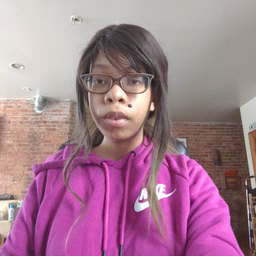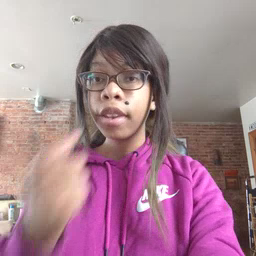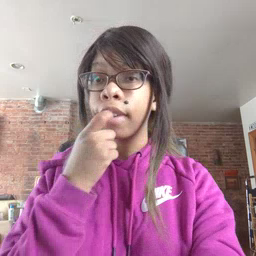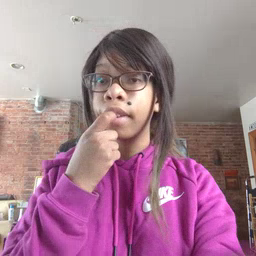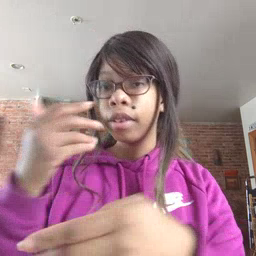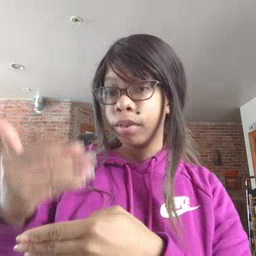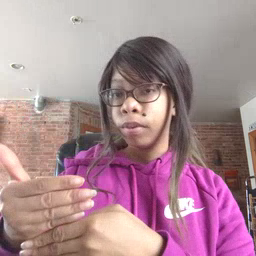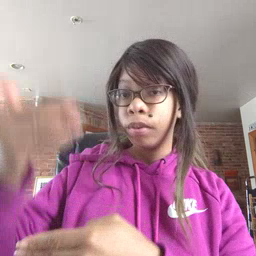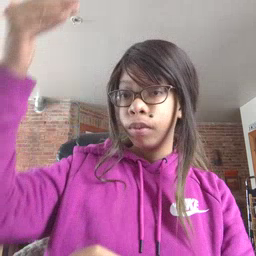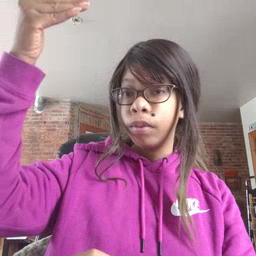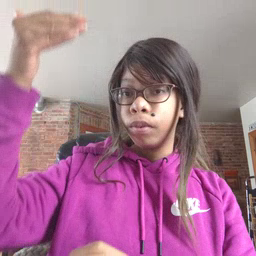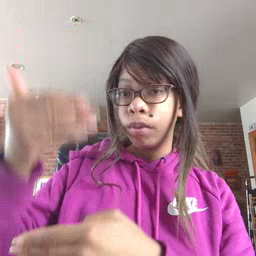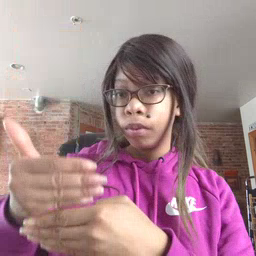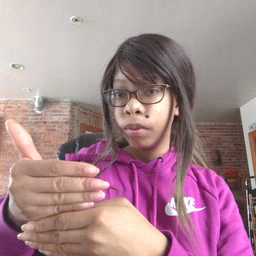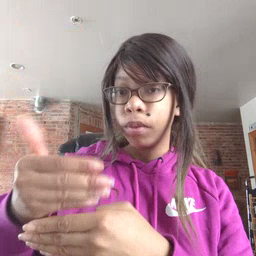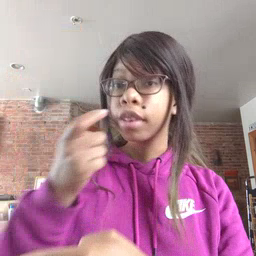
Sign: glasswindow